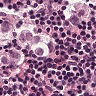
Metastatic tissue present: yes